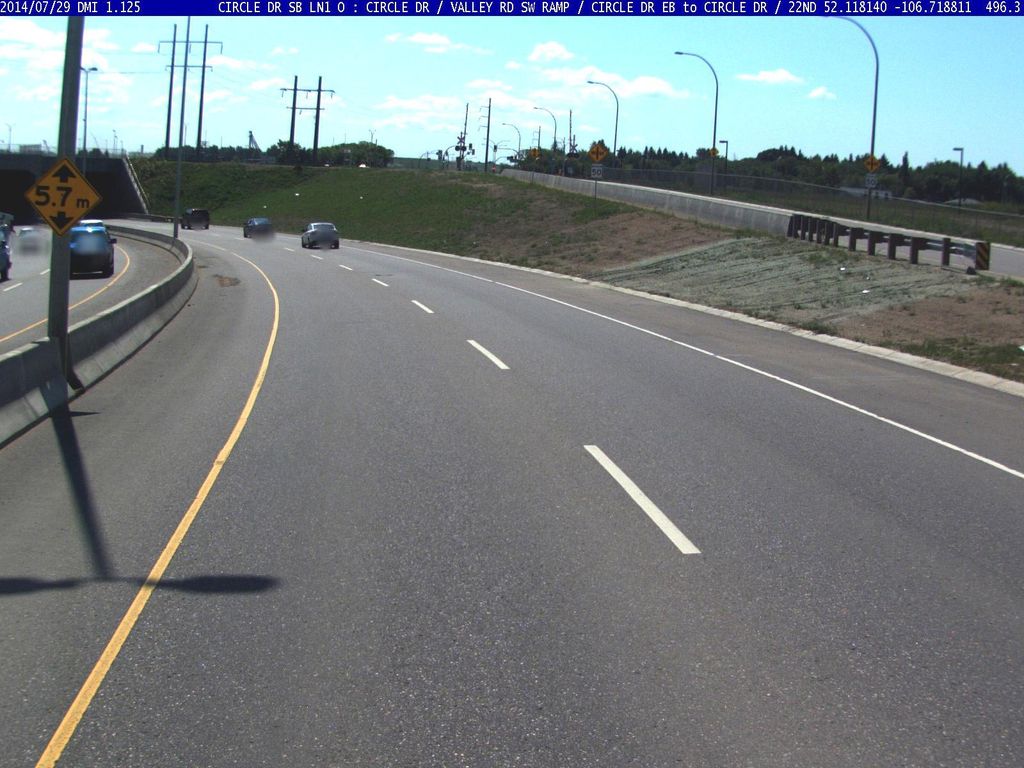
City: saskatoon